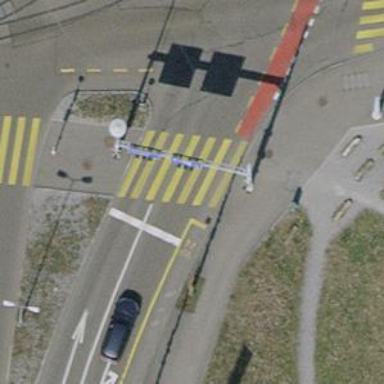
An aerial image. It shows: Kerb barrier.